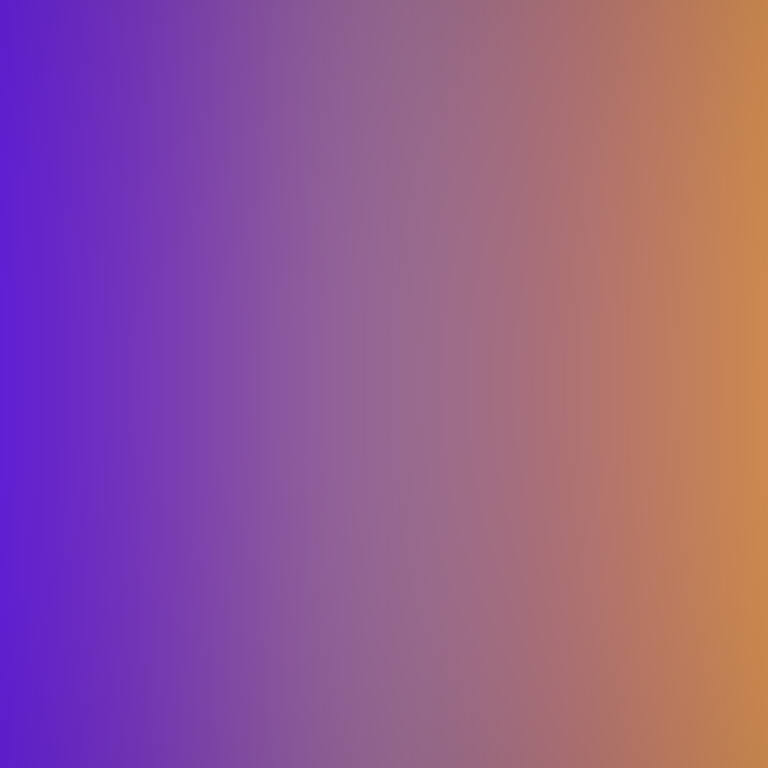
Abstract light effect, smooth gradient from deep purple to warm orange, serene atmosphere, soft glow, no room, no furniture, no objects.